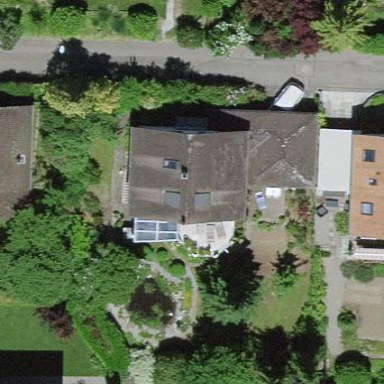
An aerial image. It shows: Residential building.